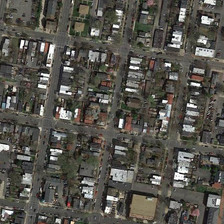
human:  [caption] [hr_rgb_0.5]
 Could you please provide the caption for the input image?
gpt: many buildings and green trees are in a dense residential area .

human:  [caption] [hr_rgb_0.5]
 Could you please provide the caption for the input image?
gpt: many buildings and green trees are in a dense residential area .

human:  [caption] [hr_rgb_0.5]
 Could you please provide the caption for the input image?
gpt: many buildings and green trees are in a dense residential area .

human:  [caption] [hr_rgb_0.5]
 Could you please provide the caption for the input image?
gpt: many buildings and green trees are in a dense residential area .

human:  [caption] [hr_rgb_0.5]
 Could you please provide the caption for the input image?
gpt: many buildings and green trees are in a dense residential area .